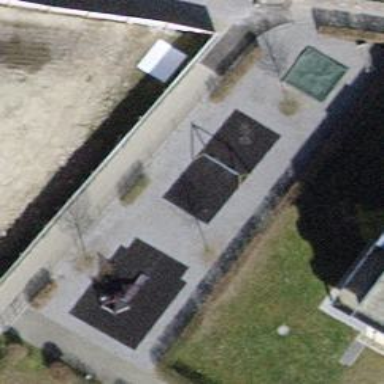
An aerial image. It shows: Playground area for leisure activities on the land.